Aerial crown-view tile of a tropical tree (Barro Colorado Island, Panama), acquired 20240611:
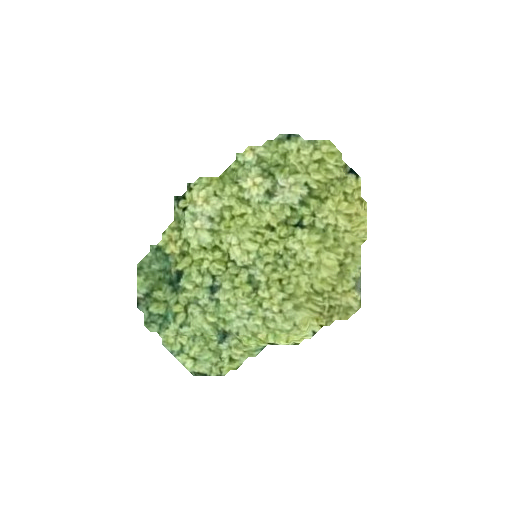
Species: Trattinnickia aspera
GBIF accepted scientific name: Trattinnickia aspera
Crown area: 60.795 m²